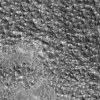
Atmospheric dust classification: not_dusty